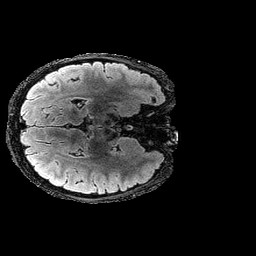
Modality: FLAIR
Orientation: axial
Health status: ill
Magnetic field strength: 3 T